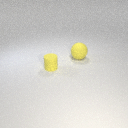
small yellow rubber cylinder in front of large yellow rubber sphere